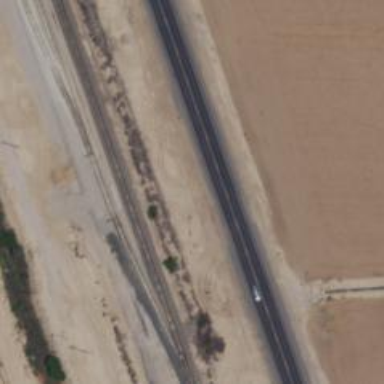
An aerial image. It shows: Primary highway.